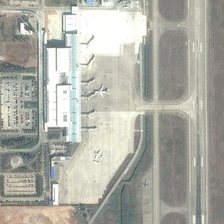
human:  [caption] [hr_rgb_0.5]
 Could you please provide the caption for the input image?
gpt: an airport with several planes .

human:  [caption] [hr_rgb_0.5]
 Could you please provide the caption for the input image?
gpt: two planes are parked near a terminal in an airport with runways and a parking lot .

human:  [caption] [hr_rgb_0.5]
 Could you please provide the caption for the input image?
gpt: two planes are parked near a terminal in an airport with runways and a parking lot .

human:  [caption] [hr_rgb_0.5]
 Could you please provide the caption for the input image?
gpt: there are two planes on the small airport .

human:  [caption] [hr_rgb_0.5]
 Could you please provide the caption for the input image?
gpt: an airport with several planes .